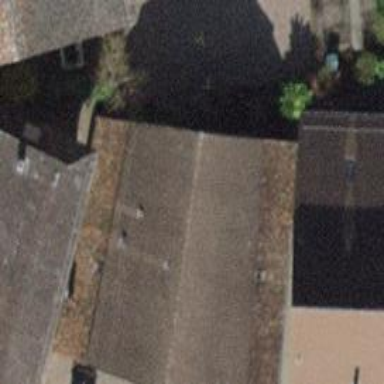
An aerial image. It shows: Detached building with gambrel roof design.